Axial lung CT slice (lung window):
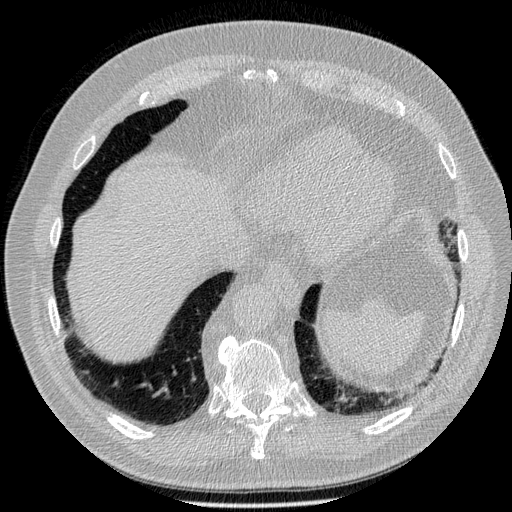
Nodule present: no